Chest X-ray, PA view. Patient: 75 years old, sex M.
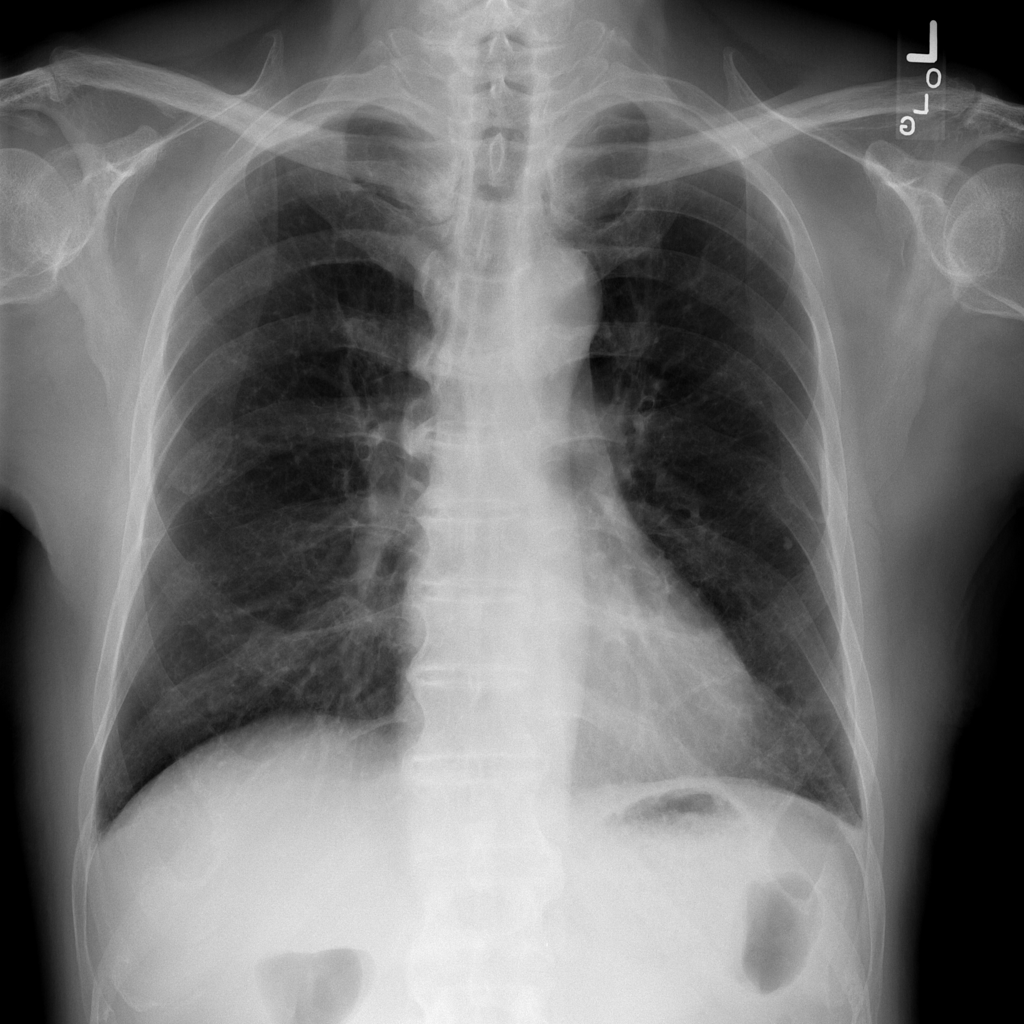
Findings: No Finding